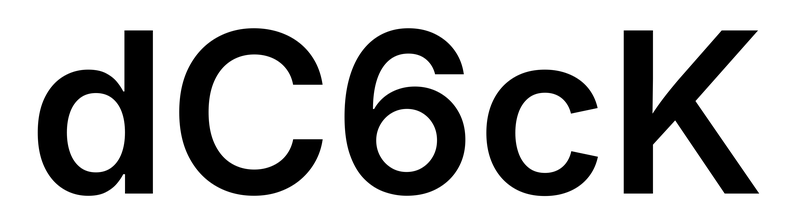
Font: Inter_SemiBold